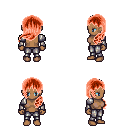
a pixel art fantasy rpg character, female body template, human, dark skin, steel arm armor, metal pants, red left-swept hairstyle, four views (front, back, left, right), 2x2 character sprite sheet, small pixel art, hard edges, no anti-aliasing